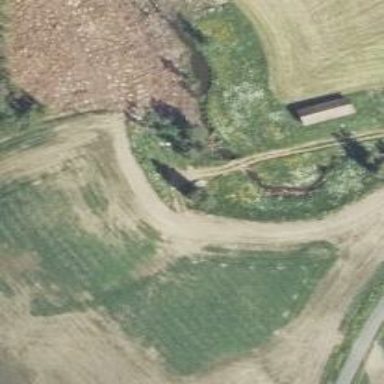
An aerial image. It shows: Culvert tunnel.